Question: I'm looking for a way to create a logic color drawing like fill tool in photoshop or gimp or event paint...Here is basically what I want to implement :

Any suggestion on how to do that ?
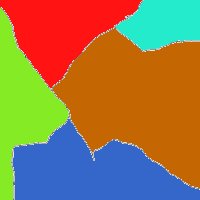
Answer: Sounds/looks like you just need to implement a <URL>. There a few variations, from simple 4-direction to more complex 8-direction, though all work on a similar principle and are fairly easy to implement.
Here's a link to <URL> that may be a good place to start and perhaps even a better place to post this question!